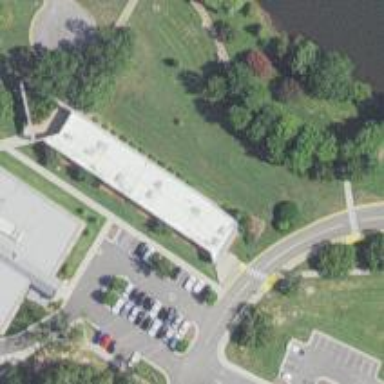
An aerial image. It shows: Office building within university campus.